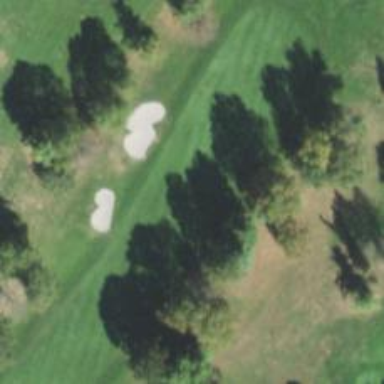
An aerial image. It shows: Golf hole.